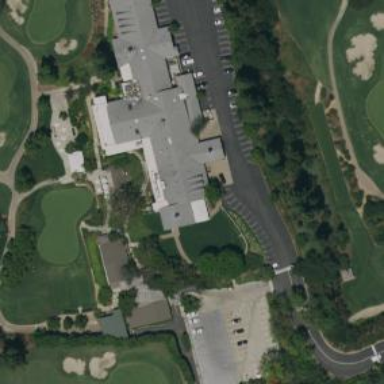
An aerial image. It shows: Building associated with golf.